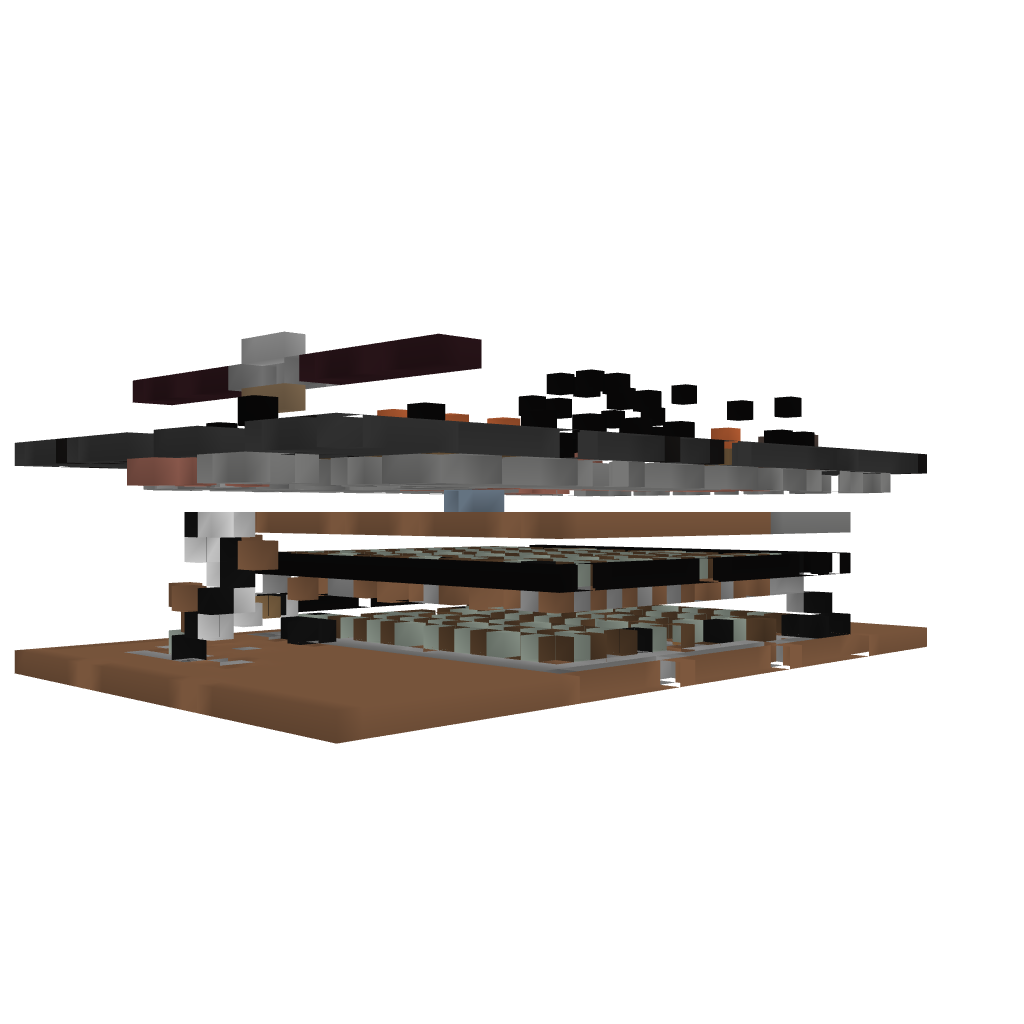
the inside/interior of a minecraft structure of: Southern Shrine